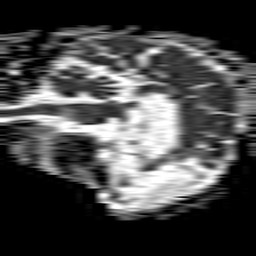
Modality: ADC
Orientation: sagittal
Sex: female
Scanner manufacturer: philips
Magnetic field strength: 1.5 T
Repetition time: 4.6 s
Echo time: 0.08517 s